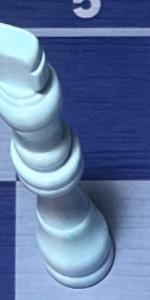
Label: King_White